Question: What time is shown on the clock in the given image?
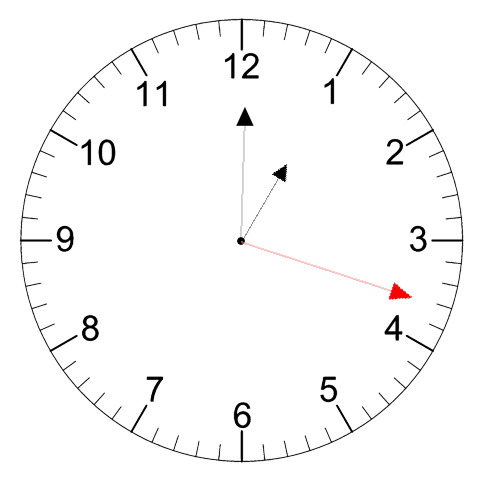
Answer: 01:00:18